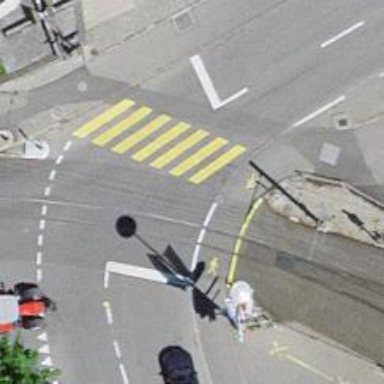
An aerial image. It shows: Marked crossing on the road.